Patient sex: M
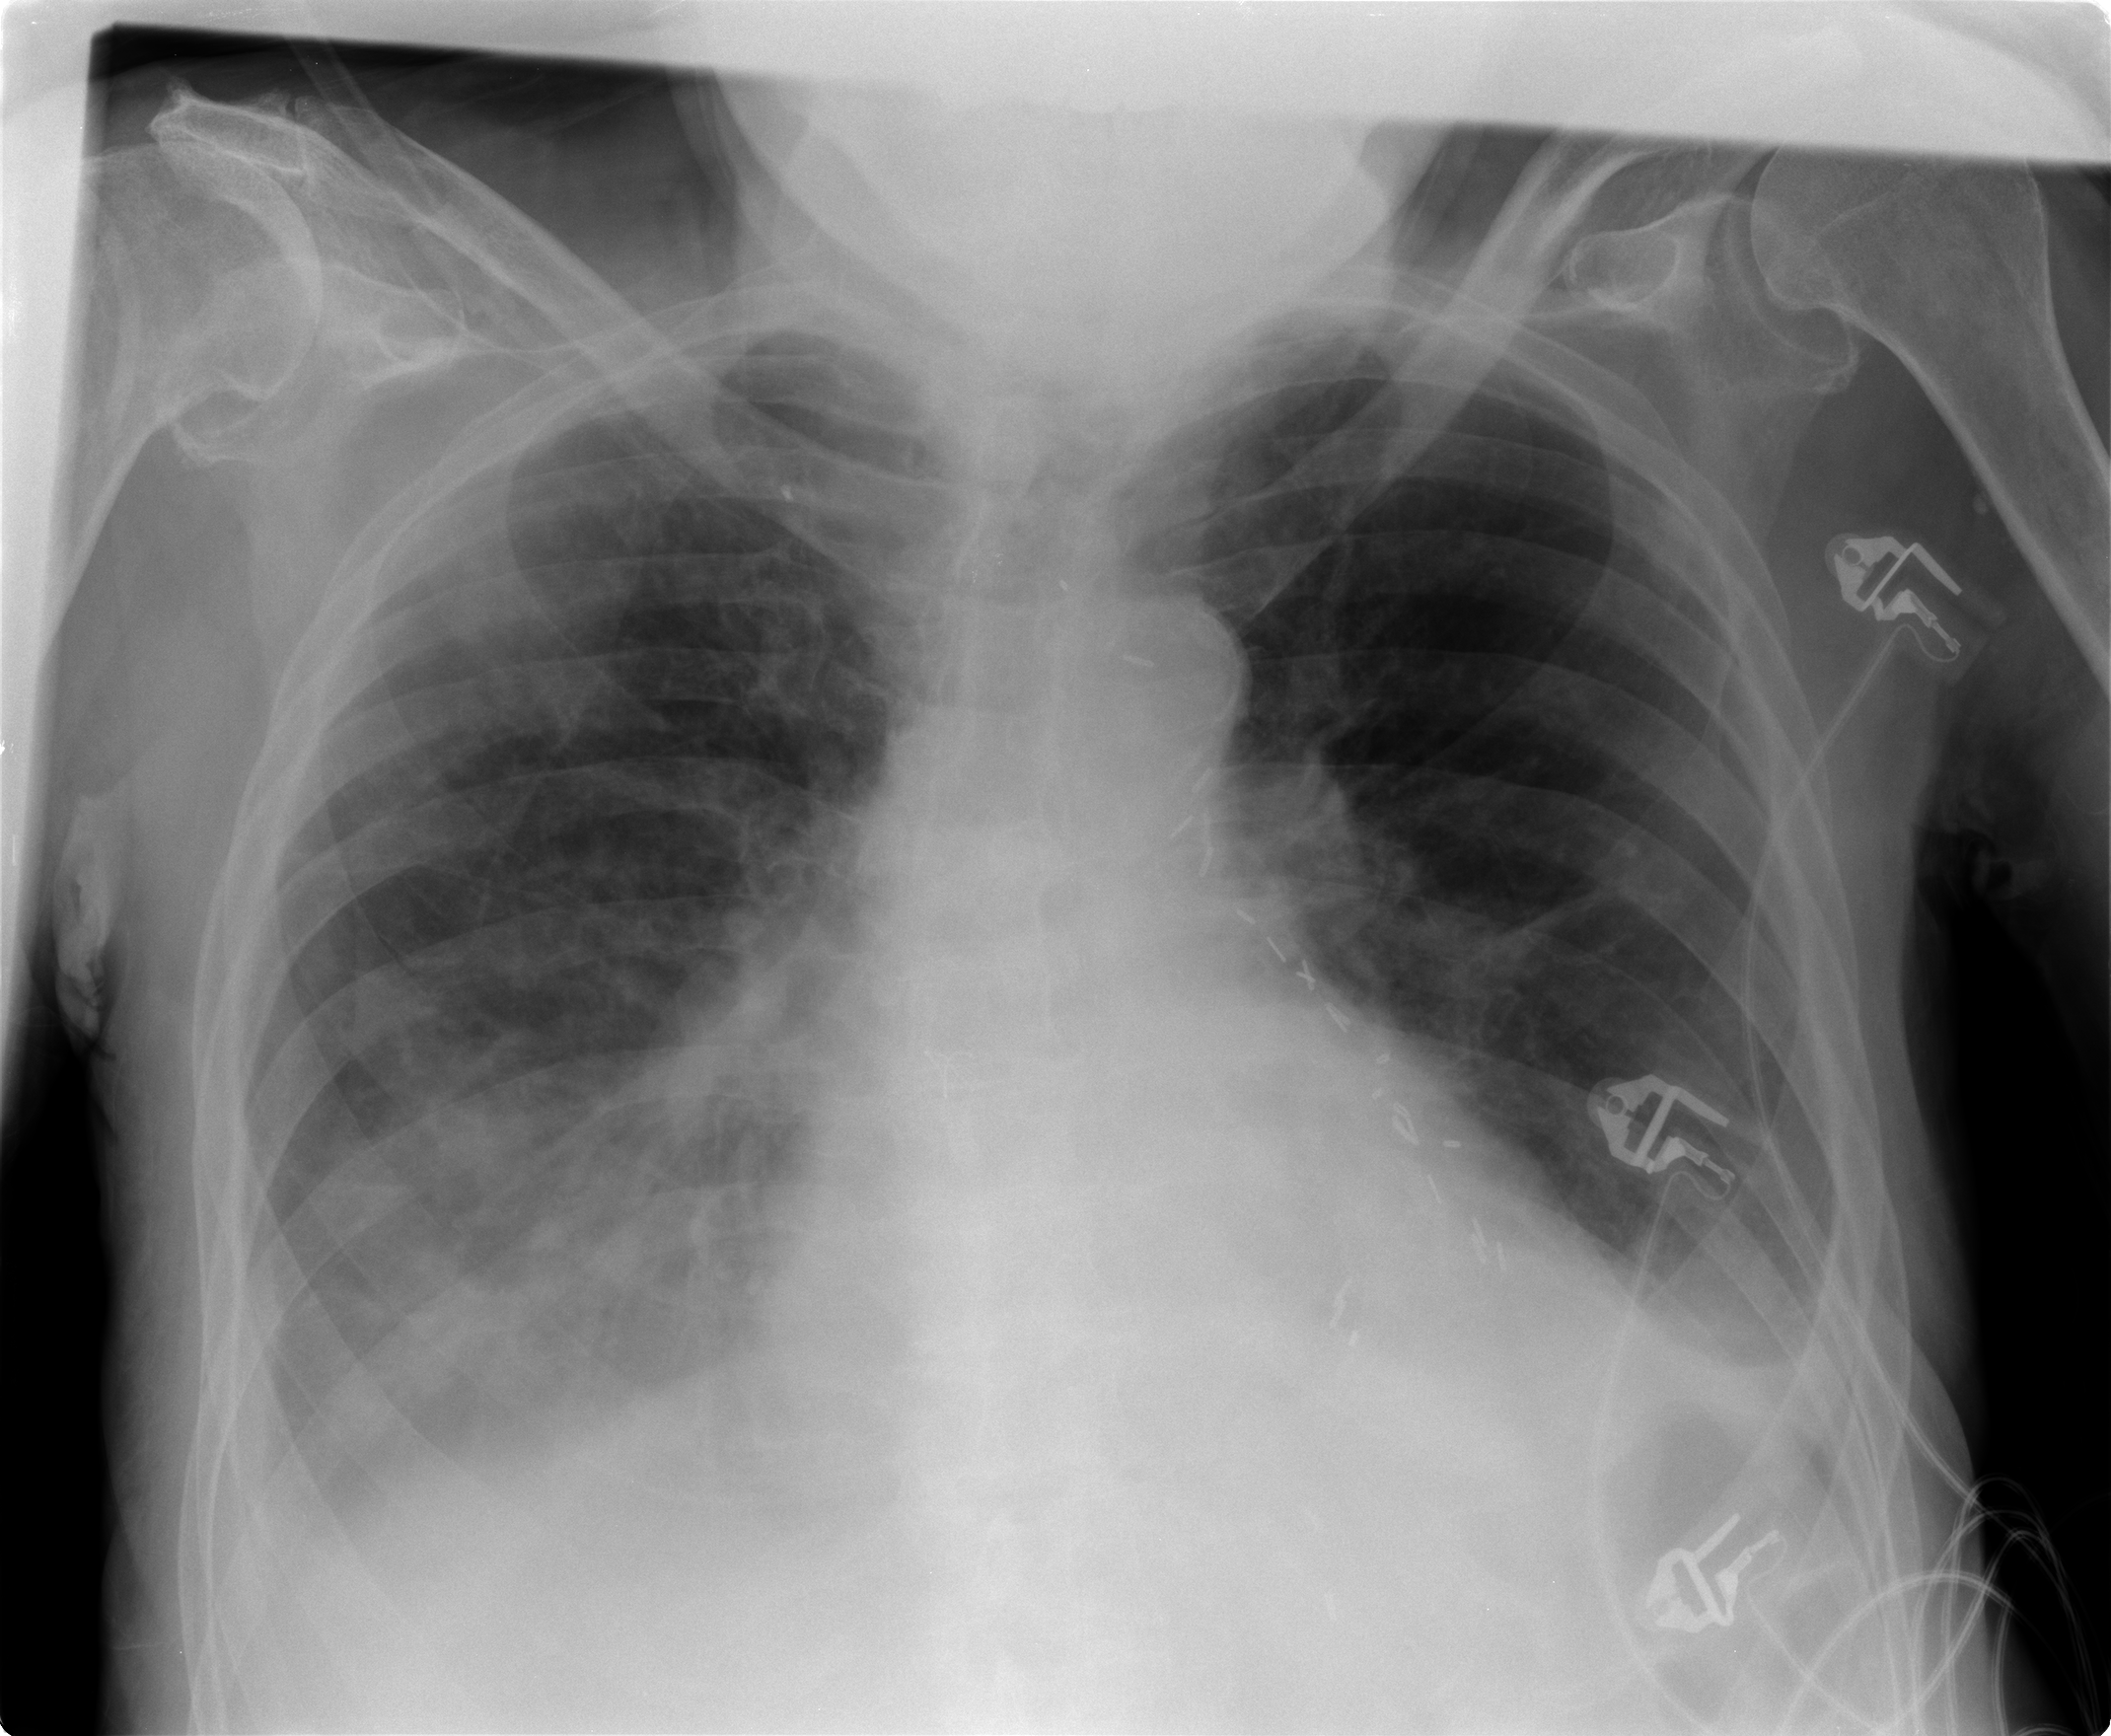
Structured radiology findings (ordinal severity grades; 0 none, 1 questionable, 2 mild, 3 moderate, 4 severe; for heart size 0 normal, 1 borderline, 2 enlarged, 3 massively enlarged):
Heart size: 0
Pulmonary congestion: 0
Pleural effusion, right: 2
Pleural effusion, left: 2
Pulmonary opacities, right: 2
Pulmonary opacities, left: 0
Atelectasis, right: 2
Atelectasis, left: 2